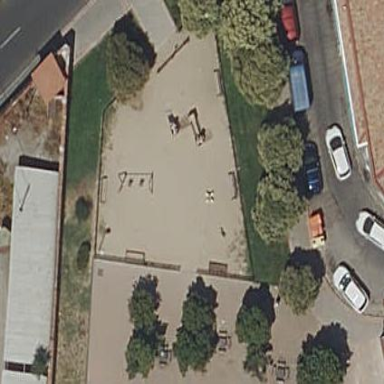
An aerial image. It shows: Park.